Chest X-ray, AP view. Patient: 68 years old, sex F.
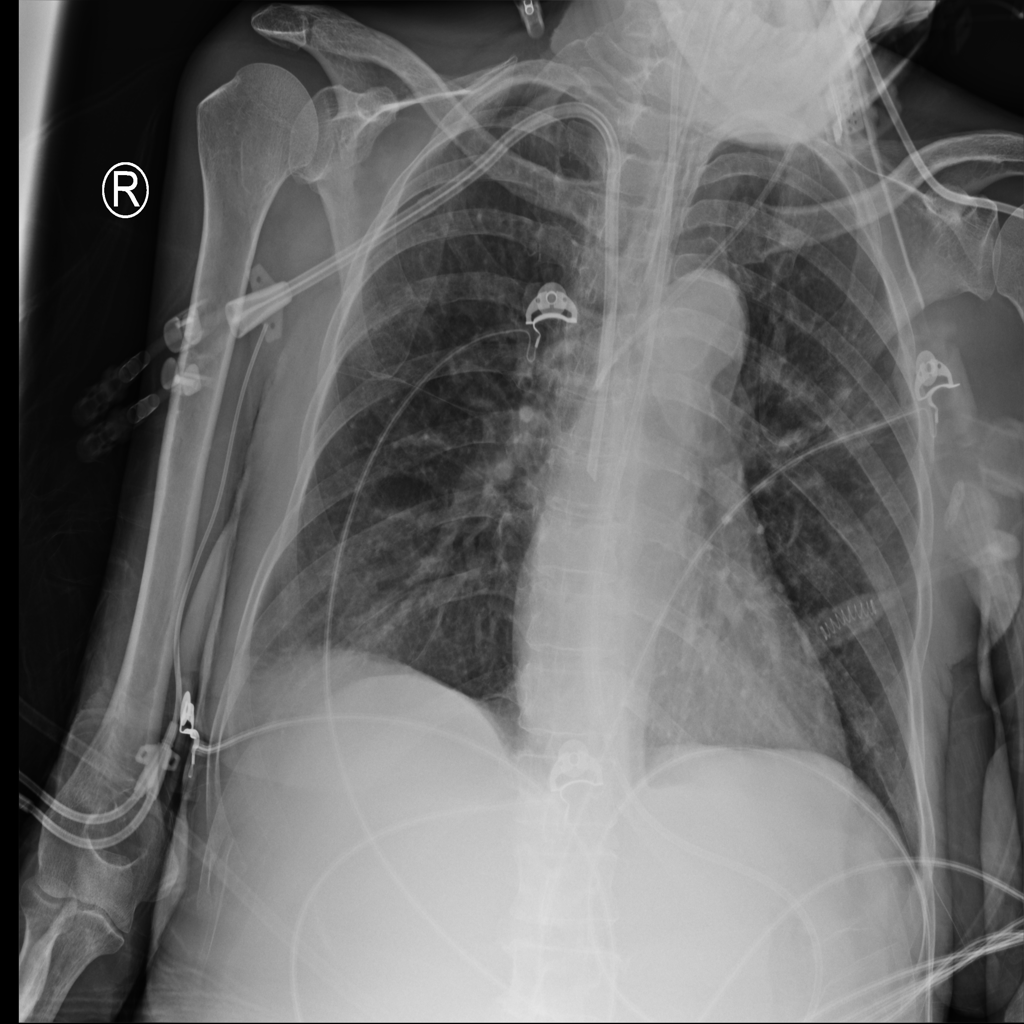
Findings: Infiltration